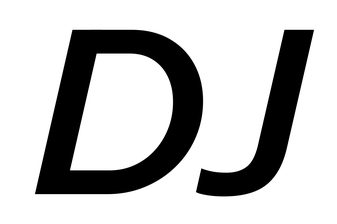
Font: InstrumentSans-Italic_SemiBold_Italic